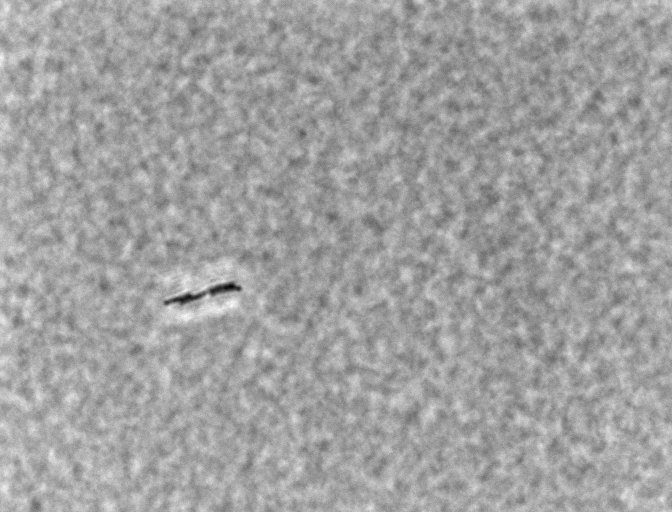
Bacillus coagulans